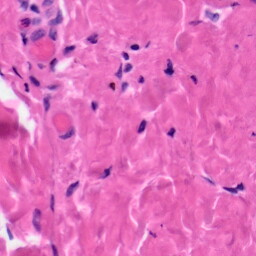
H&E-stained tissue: Skin